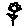
Label: flower